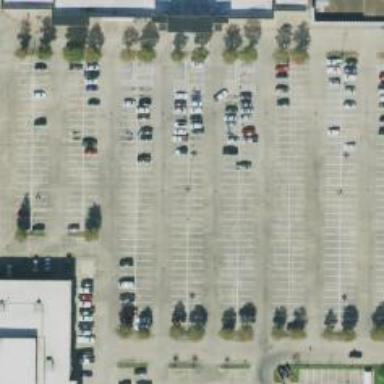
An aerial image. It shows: Parking space is available.